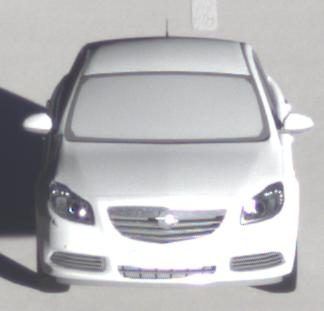
Make: Opel
Model: Insignia 1.6
Detailed model: Insignia (A) Notch Back
Model produced from: 2008/11
Model produced until: 2008/12
Doors: 4
Color: gray
Road condition: dry road
Daytime: sunrise or sunset
Contrast: high contrast